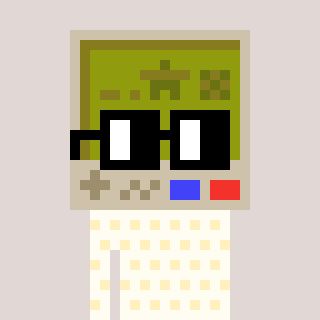
a pixel art character with square black glasses, a gameboy-shaped head and a grayscale-colored body on a warm background